Question: I am trying to use NOTO fonts (<URL> to display Chinese characters. Here is my sample code,a modified sample code from iText.
'''
public void createPdf(String filename) throws IOException, DocumentException {
Document document = new Document();
PdfWriter.getInstance(document, new FileOutputStream(filename));
document.open();
//This is simple English Font
FontFactory.register("c:/temp/fonts/NotoSerif-Bold.ttf", "my_nato_font");
Font myBoldFont = FontFactory.getFont("my_nato_font");
BaseFont bf = myBoldFont.getBaseFont();
document.add(new Paragraph(bf.getPostscriptFontName(), myBoldFont));
//This is Chinese font
//Option 1 :
Font myAdobeTypekit = FontFactory.getFont("SourceHanSansSC-Regular", BaseFont.IDENTITY_H, BaseFont.NOT_EMBEDDED);
//Option 2 :
/*FontFactory.register("C:/temp/AdobeFonts/source-han-sans-1.001R/OTF/SimplifiedChinese/SourceHanSansSC-Regular.otf", "my_hans_font");
Font myAdobeTypekit = FontFactory.getFont("my_hans_font", BaseFont.IDENTITY_H, BaseFont.EMBEDDED);*/
document.add(Chunk.NEWLINE);
document.add(new Paragraph("Gao Xing ", myAdobeTypekit));
document.add(Chunk.NEWLINE);
//simplified chinese
document.add(new Paragraph("Zhao Ci Bai Di Cai Yun Jian ", myAdobeTypekit));
document.add(Chunk.NEWLINE);
document.add(new Paragraph("Gao Xing ", myAdobeTypekit));
document.add(new Paragraph("The Source Han Sans Traditional Chinese ", myAdobeTypekit));
document.close();
}
'''
I have downloaded the fonts files on my machine. I am using two approaches
1. To use the equivalent font family in Adobe
2. Embed the otf file in pdf
Using approach 1, I would expect the Chinese characters to be displayed in pdf but English text is displayed and it is blank for Chinese characters.
Using approach 2, when I try embedding the fonts with pdf, which is not the path I would like to take, there is error in opening pdf.

Update :
If I look at this example <URL>
and in this code
'''
public void createPdf(String filename, boolean appearances, boolean font)
throws IOException, DocumentException {
// step 1
Document document = new Document();
// step 2
PdfWriter writer = PdfWriter.getInstance(document, new FileOutputStream(filename));
// step 3
document.open();
// step 4
writer.getAcroForm().setNeedAppearances(appearances);
TextField text = new TextField(writer, new Rectangle(36, 806, 559, 780), "description");
text.setOptions(TextField.MULTILINE);
if (font) {
BaseFont unicode =
BaseFont.createFont("c:/windows/fonts/arialuni.ttf", BaseFont.IDENTITY_H, BaseFont.NOT_EMBEDDED);
text.setExtensionFont(BaseFont.createFont());
ArrayList<BaseFont> list = new ArrayList<BaseFont>();
list.add(unicode);
text.setSubstitutionFonts(list);
BaseFont f= (BaseFont)text.getSubstitutionFonts().get(0);
System.out.println(f.getPostscriptFontName());
}
text.setText(TEXT);
writer.addAnnotation(text.getTextField());
// step 5
document.close();
}
'''
I substitute, c:/windows/fonts/arialuni.ttf with C:/temp/fonts/NotoSansCJKtc-Thin.otf , I do not see the Chinese characters. The text to convert now is
'''
public static final String TEXT = "These are the protagonists in 'Hero', a movie by Zhang Yimou:
"
+ "Wu Ming (Nameless), Can Jian (Broken Sword), "
+ "Fei Xue (Flying Snow), Ru Yue (Moon), "
+ "Qin Wang (the King), and Chang Kong (Sky).";
'''
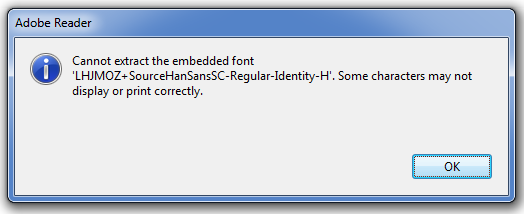
Answer: Clearly you are using the wrong font. I have downloaded the fonts from the link you posted. You are using NotoSerif-Bold.ttf, a font that support Chinese. However, the ZIP file also contains fonts with CJK in the font name. , CJK stands for Chinese, Japanese and Korean. Use one of those CJK fonts and you'll be able to product Chinese text in your PDF.
Take a look at the <URL> in which I use one of the fonts from the ZIP file you refer to. It creates a PDF that looks like this:

This is the code I used:
'''
public static final String FONT = "resources/fonts/NotoSansCJKsc-Regular.otf";
public static final String TEXT = "These are the protagonists in 'Hero', a movie by Zhang Yimou:
"
+ "Wu Ming (Nameless), Can Jian (Broken Sword), "
+ "Fei Xue (Flying Snow), Ru Yue (Moon), "
+ "Qin Wang (the King), and Chang Kong (Sky).";
public static final String CHINESE = "Shi Lue Mai Fu ";
public static final String JAPANESE = "Shui moZhi ranai";
public static final String KOREAN = "binjib";
public void createPdf(String dest) throws IOException, DocumentException {
Document document = new Document();
PdfWriter.getInstance(document, new FileOutputStream(DEST));
document.open();
Font font = FontFactory.getFont(FONT, BaseFont.IDENTITY_H, BaseFont.EMBEDDED);
Paragraph p = new Paragraph(TEXT, font);
document.add(p);
document.add(new Paragraph(CHINESE, font));
document.add(new Paragraph(JAPANESE, font));
document.add(new Paragraph(KOREAN, font));
document.close();
}
'''
You claim that Adobe Reader XI doesn't show the Chinese glyphs, but instead shows a "Cannot extract the embedded Font" message. I can not reproduce this . I have even used Preflight in Adobe Acrobat as indicated <URL>, but no errors were found:

Update: this problem can be reproduced if you use iText 4.2.x, a version that was released by somebody unknown to iText Group NV. Please use iText versions higher than 5 only.